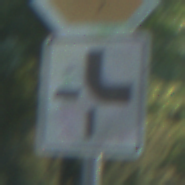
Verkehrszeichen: VerlaufVorfahrtsstrasse4
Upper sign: Stop
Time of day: MorningAfternoon
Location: Outdoor (RoadRail)
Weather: Clear
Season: NotSpecified
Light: Natural